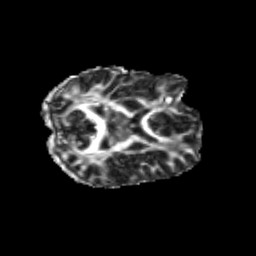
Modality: FA
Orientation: axial
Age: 24
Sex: male
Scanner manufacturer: siemens
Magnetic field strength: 3 T
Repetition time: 3.5 s
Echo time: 0.104 s